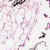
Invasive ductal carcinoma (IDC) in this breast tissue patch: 0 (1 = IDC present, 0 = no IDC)